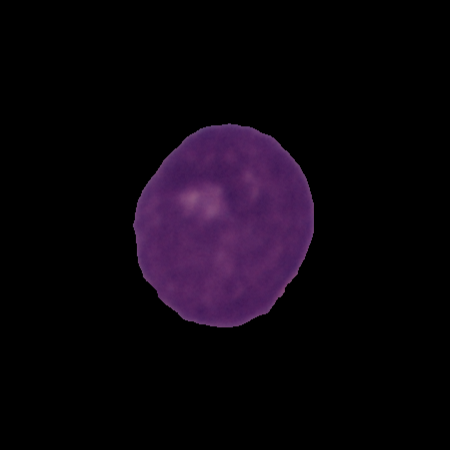
Label: cancer